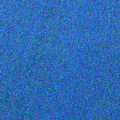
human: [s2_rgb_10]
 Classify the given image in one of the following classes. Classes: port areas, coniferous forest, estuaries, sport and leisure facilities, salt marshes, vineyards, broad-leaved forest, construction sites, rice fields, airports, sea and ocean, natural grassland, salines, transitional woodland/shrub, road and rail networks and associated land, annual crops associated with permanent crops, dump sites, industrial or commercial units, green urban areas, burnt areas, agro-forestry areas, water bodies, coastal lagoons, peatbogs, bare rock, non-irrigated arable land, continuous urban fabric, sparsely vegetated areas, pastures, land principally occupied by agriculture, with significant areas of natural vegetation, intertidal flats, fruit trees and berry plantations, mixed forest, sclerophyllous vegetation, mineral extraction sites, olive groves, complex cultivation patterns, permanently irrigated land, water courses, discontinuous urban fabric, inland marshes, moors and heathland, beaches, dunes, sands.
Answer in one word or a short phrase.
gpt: water bodies